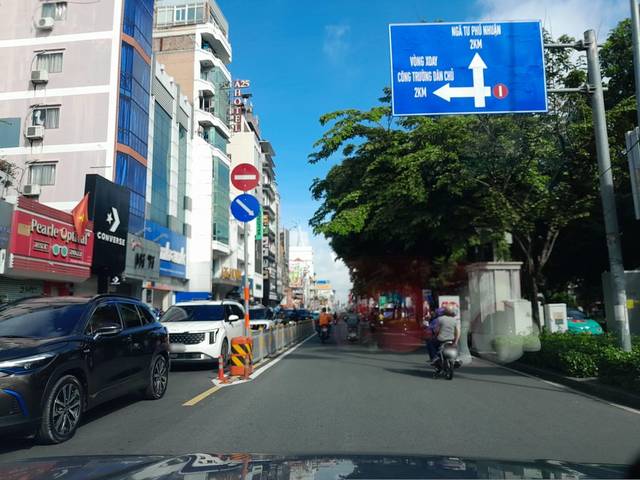
Region: Vietnam
Coordinates: 10.787, 106.693